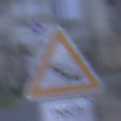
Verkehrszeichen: Stau
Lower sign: LaengeEinerStrecke4
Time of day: SunriseSunset
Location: Outdoor (Urban)
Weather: Overcast
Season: NotSpecified
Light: Natural